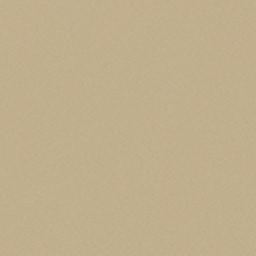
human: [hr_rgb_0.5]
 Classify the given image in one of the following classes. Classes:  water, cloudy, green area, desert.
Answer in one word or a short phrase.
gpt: desert